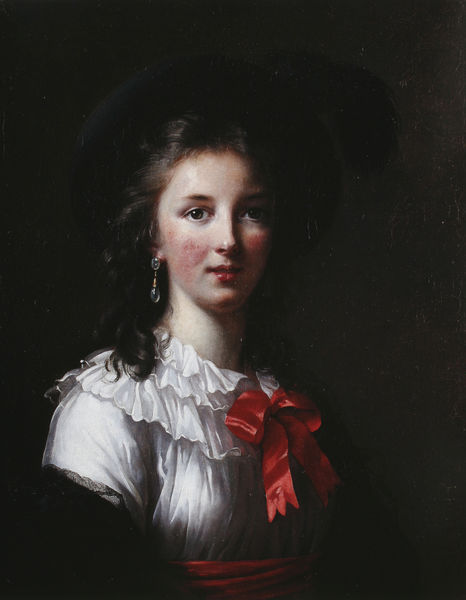
Titel: Selbstporträt
Künstler: Elisabeth-Louise Vigée-Lebrun
Standort: Fort Worth (Texas)
Institution: Kimbell Art Museum
Schlagwörter: dunkel, feder, gemälde, haut, kopf, schatten, umhang, weiß, mädchen, braun, brust, busen, frankreich, frau, glas, haar, hell, hintergrund, hut, kleid, licht, mund, nase, ohr, ohrring, orange, profil, schmuck, schwarz, stirn, blick, dame, gürtel, rot, schal, tuch, schleife, blond, jung, wand, augen, bluse, falten, gesicht, kleidung, kragen, ärmel, bildnis, hals, portrait, porträt, öl, gold, haare, mantel, sitzend, stoffe, ohrringe, augenbrauen, brustbild, kinn, lippen, locken, perle, rosa, schön, seide, schärpe, lächeln, wangen, ernst, glanz, pupillen, junge frau, rüschen, hutkrempe, krempe, lippenstift, stola, scherpe, geschenk, hallo, rosig, tracht, kontraste, besorgt, has, backe, freundlich, aufklärung, nasenspitze, blaß, ros, protrait, rembrand, agen, rote backen, pickel, geschürzt, perlohrring, rote schleife, weisse bluse, ekzeme, vallont, erfreut, augen dunkel, sc, wnagne, direktkontakt, weiss ich nicht mehr, jemand daß, lich schatten